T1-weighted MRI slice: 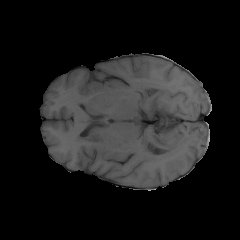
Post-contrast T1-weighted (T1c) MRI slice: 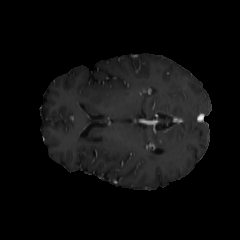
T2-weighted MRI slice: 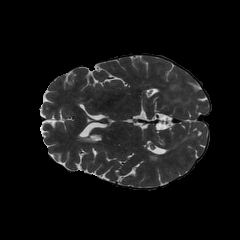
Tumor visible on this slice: no